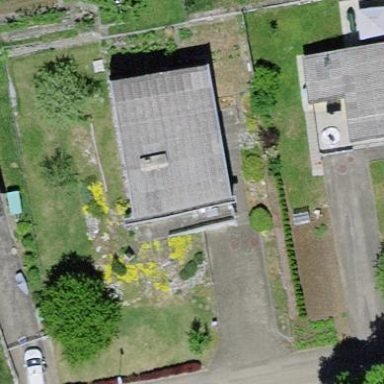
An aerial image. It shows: Simple and straightforward house.